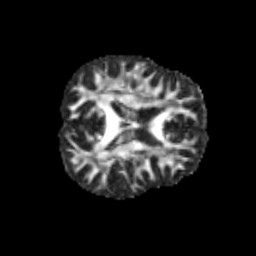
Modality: FA
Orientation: axial
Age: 11
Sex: male
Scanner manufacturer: siemens
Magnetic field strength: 3 T
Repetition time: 3.8 s
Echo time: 0.07 s